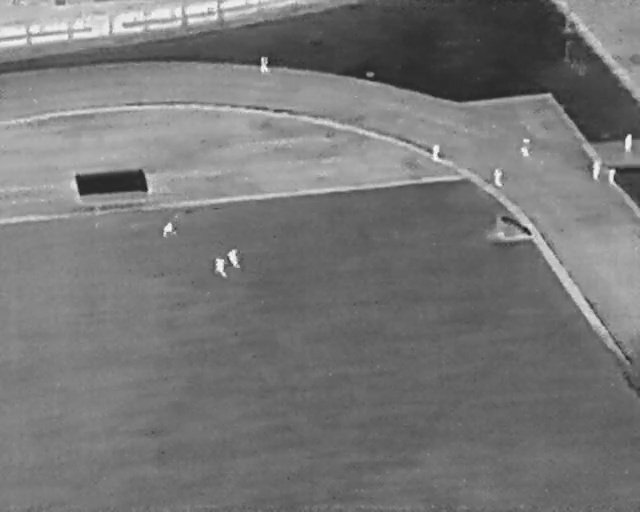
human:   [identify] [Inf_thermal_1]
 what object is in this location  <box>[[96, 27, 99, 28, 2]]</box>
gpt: <ref>1 small person at the top right</ref>